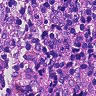
Metastatic tissue present: no